Field crop: tomato
Growth stage: 1
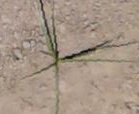
Species: cyperus